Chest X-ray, PA view. Patient: 57 years old, sex F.
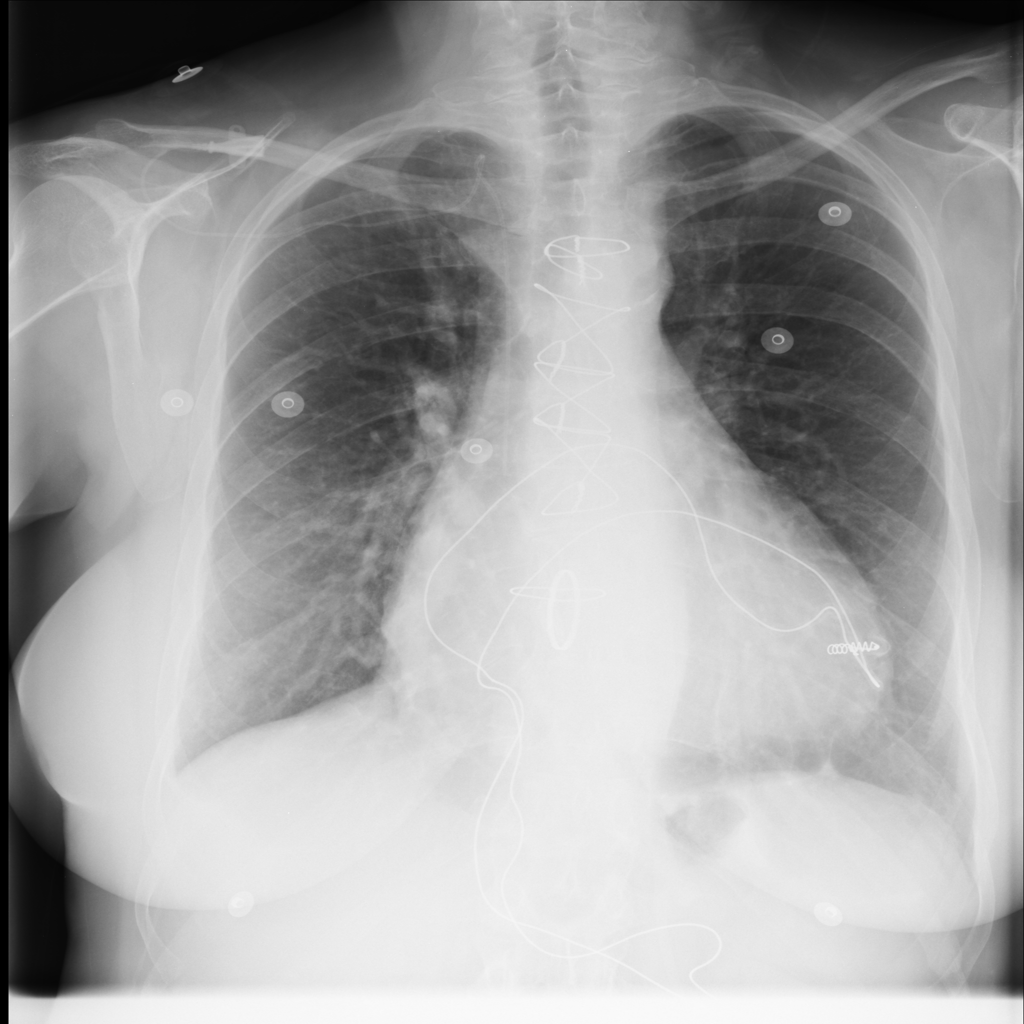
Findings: Cardiomegaly